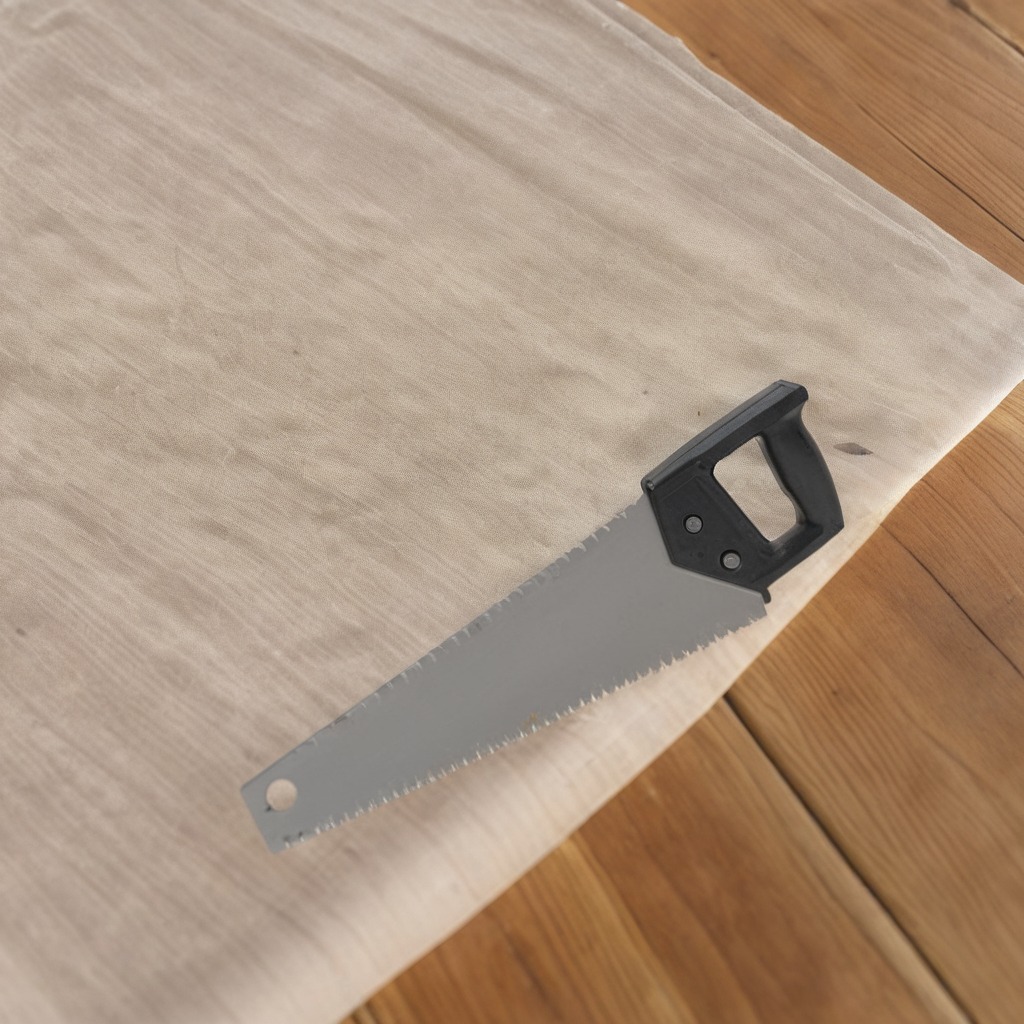
A metal saw lies on a wooden table in an outdoor workshop during daytime bright natural light soft shadows worn but beneath the cloth.